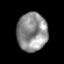
Tissue: prostate
Cell type: T cells
Senescence score: 0.152
Nuclear area (px): 1141
Mean DAPI intensity: 143.203